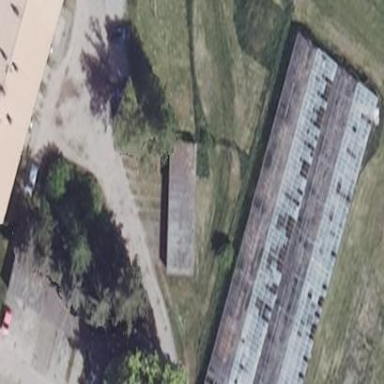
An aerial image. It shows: Greenhouse with gabled roof oriented along its length.